Question:
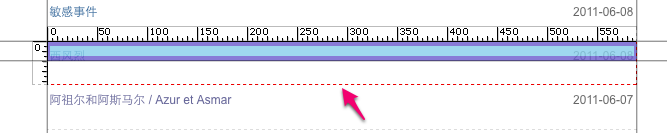
Answer: I'm not 100% certain of this because I've deduced it from experimentation rather than looking at Firebug's source, but the red dotted line seems to just always line up with the ruler.
For example: